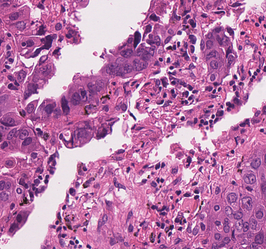
Tumor epithelial tissue: yes
Tumor-associated stroma tissue: yes
Normal tissue: no